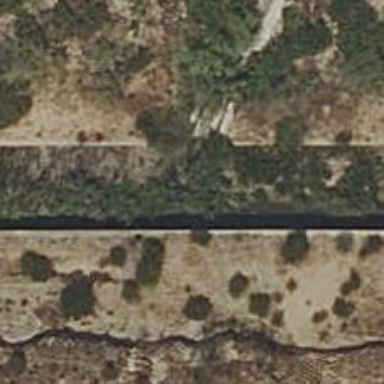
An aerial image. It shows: Drain that serves as waterway.